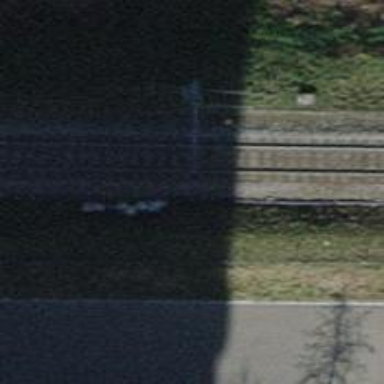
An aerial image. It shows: Solitary milestone along the railway.